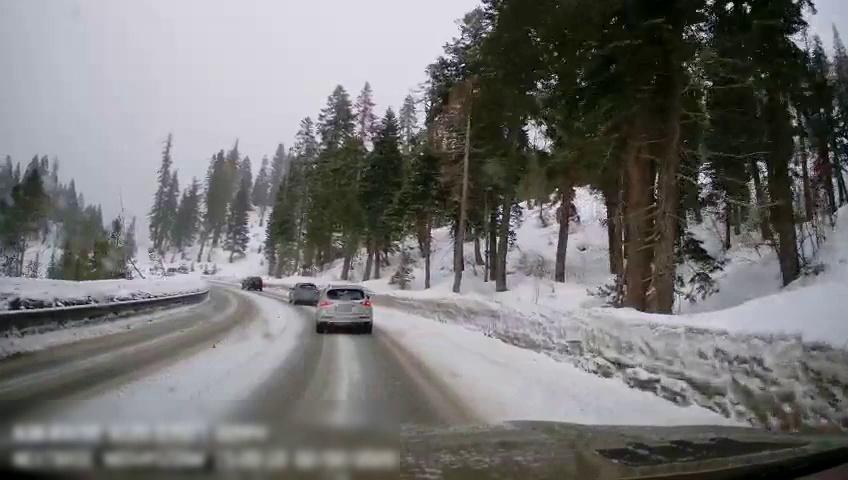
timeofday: Day
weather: Snowy
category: Drivable Space
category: Vehicles | SUV
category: Vehicles | Car
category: Vehicles | Car
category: Vehicles | SUV